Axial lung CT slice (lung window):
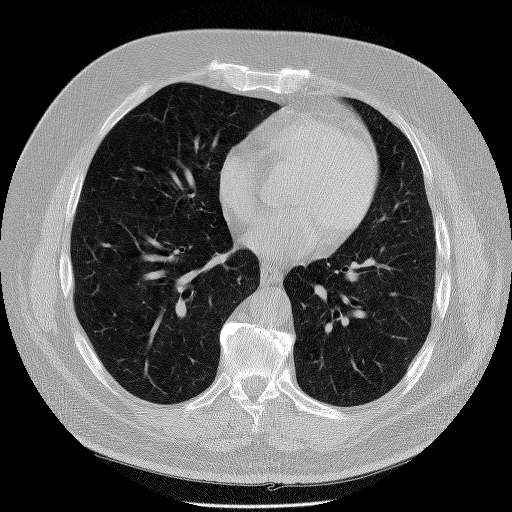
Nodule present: no